Question: I'm having a hard time getting a color overlay (and image) to appear when hovering over an image.
Essentially, the user should see this overlay (which is separated in 2 below):

I have the following HTML snippet:
'''
<ul id="Grid">
<li class="mix category_1 mix_all" style="display: inline-block; opacity: 1;">
<img src="http://i.imgur.com/J4PaouI.jpg" alt="#">
</li>
</ul>
'''
Here is the particular CSS (and a z-index just to be sure):
'''
.mix_all:hover {
background: url(http://i.imgur.com/0lu7dWs.png) no-repeat center !important;
background-color: #de6573 !important;
z-index: 99999999;
}
#Grid .mix {
width: 200px;
height: 200px;
margin-bottom: 20px;
}
.mix.mix_all img {
max-height: 200px;
max-width: 200px;
}
'''
Here is a link to the fiddle:
<URL>
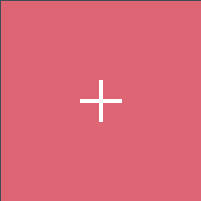
Answer: Here is a correct version: <URL>
You should add an additional element with 'position: absolute' and show it.
### HTML
'''
<ul id="Grid">
<li class="mix category_1 mix_all">
<img src="http://i.imgur.com/J4PaouI.jpg" alt="#" />
<div class="overlay"></div>
</li>
</ul>
'''
### CSS
'''
.mix_all {
position: relative;
}
.mix_all .overlay {
position: absolute;
top: 0;
left: 0;
width: 100%;
height: 100%;
}
.mix_all:hover .overlay {
background: url(http://i.imgur.com/0lu7dWs.png) no-repeat center !important;
background-color: #de6573 !important;
z-index: 99999999;
}
'''